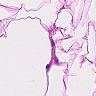
Metastatic tissue present: no